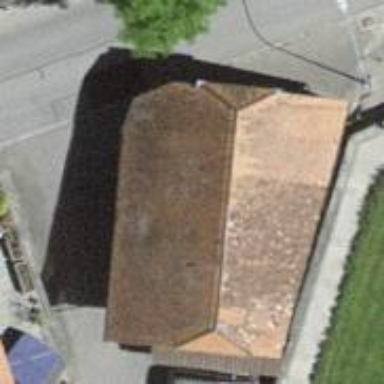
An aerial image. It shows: Barn.